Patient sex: F
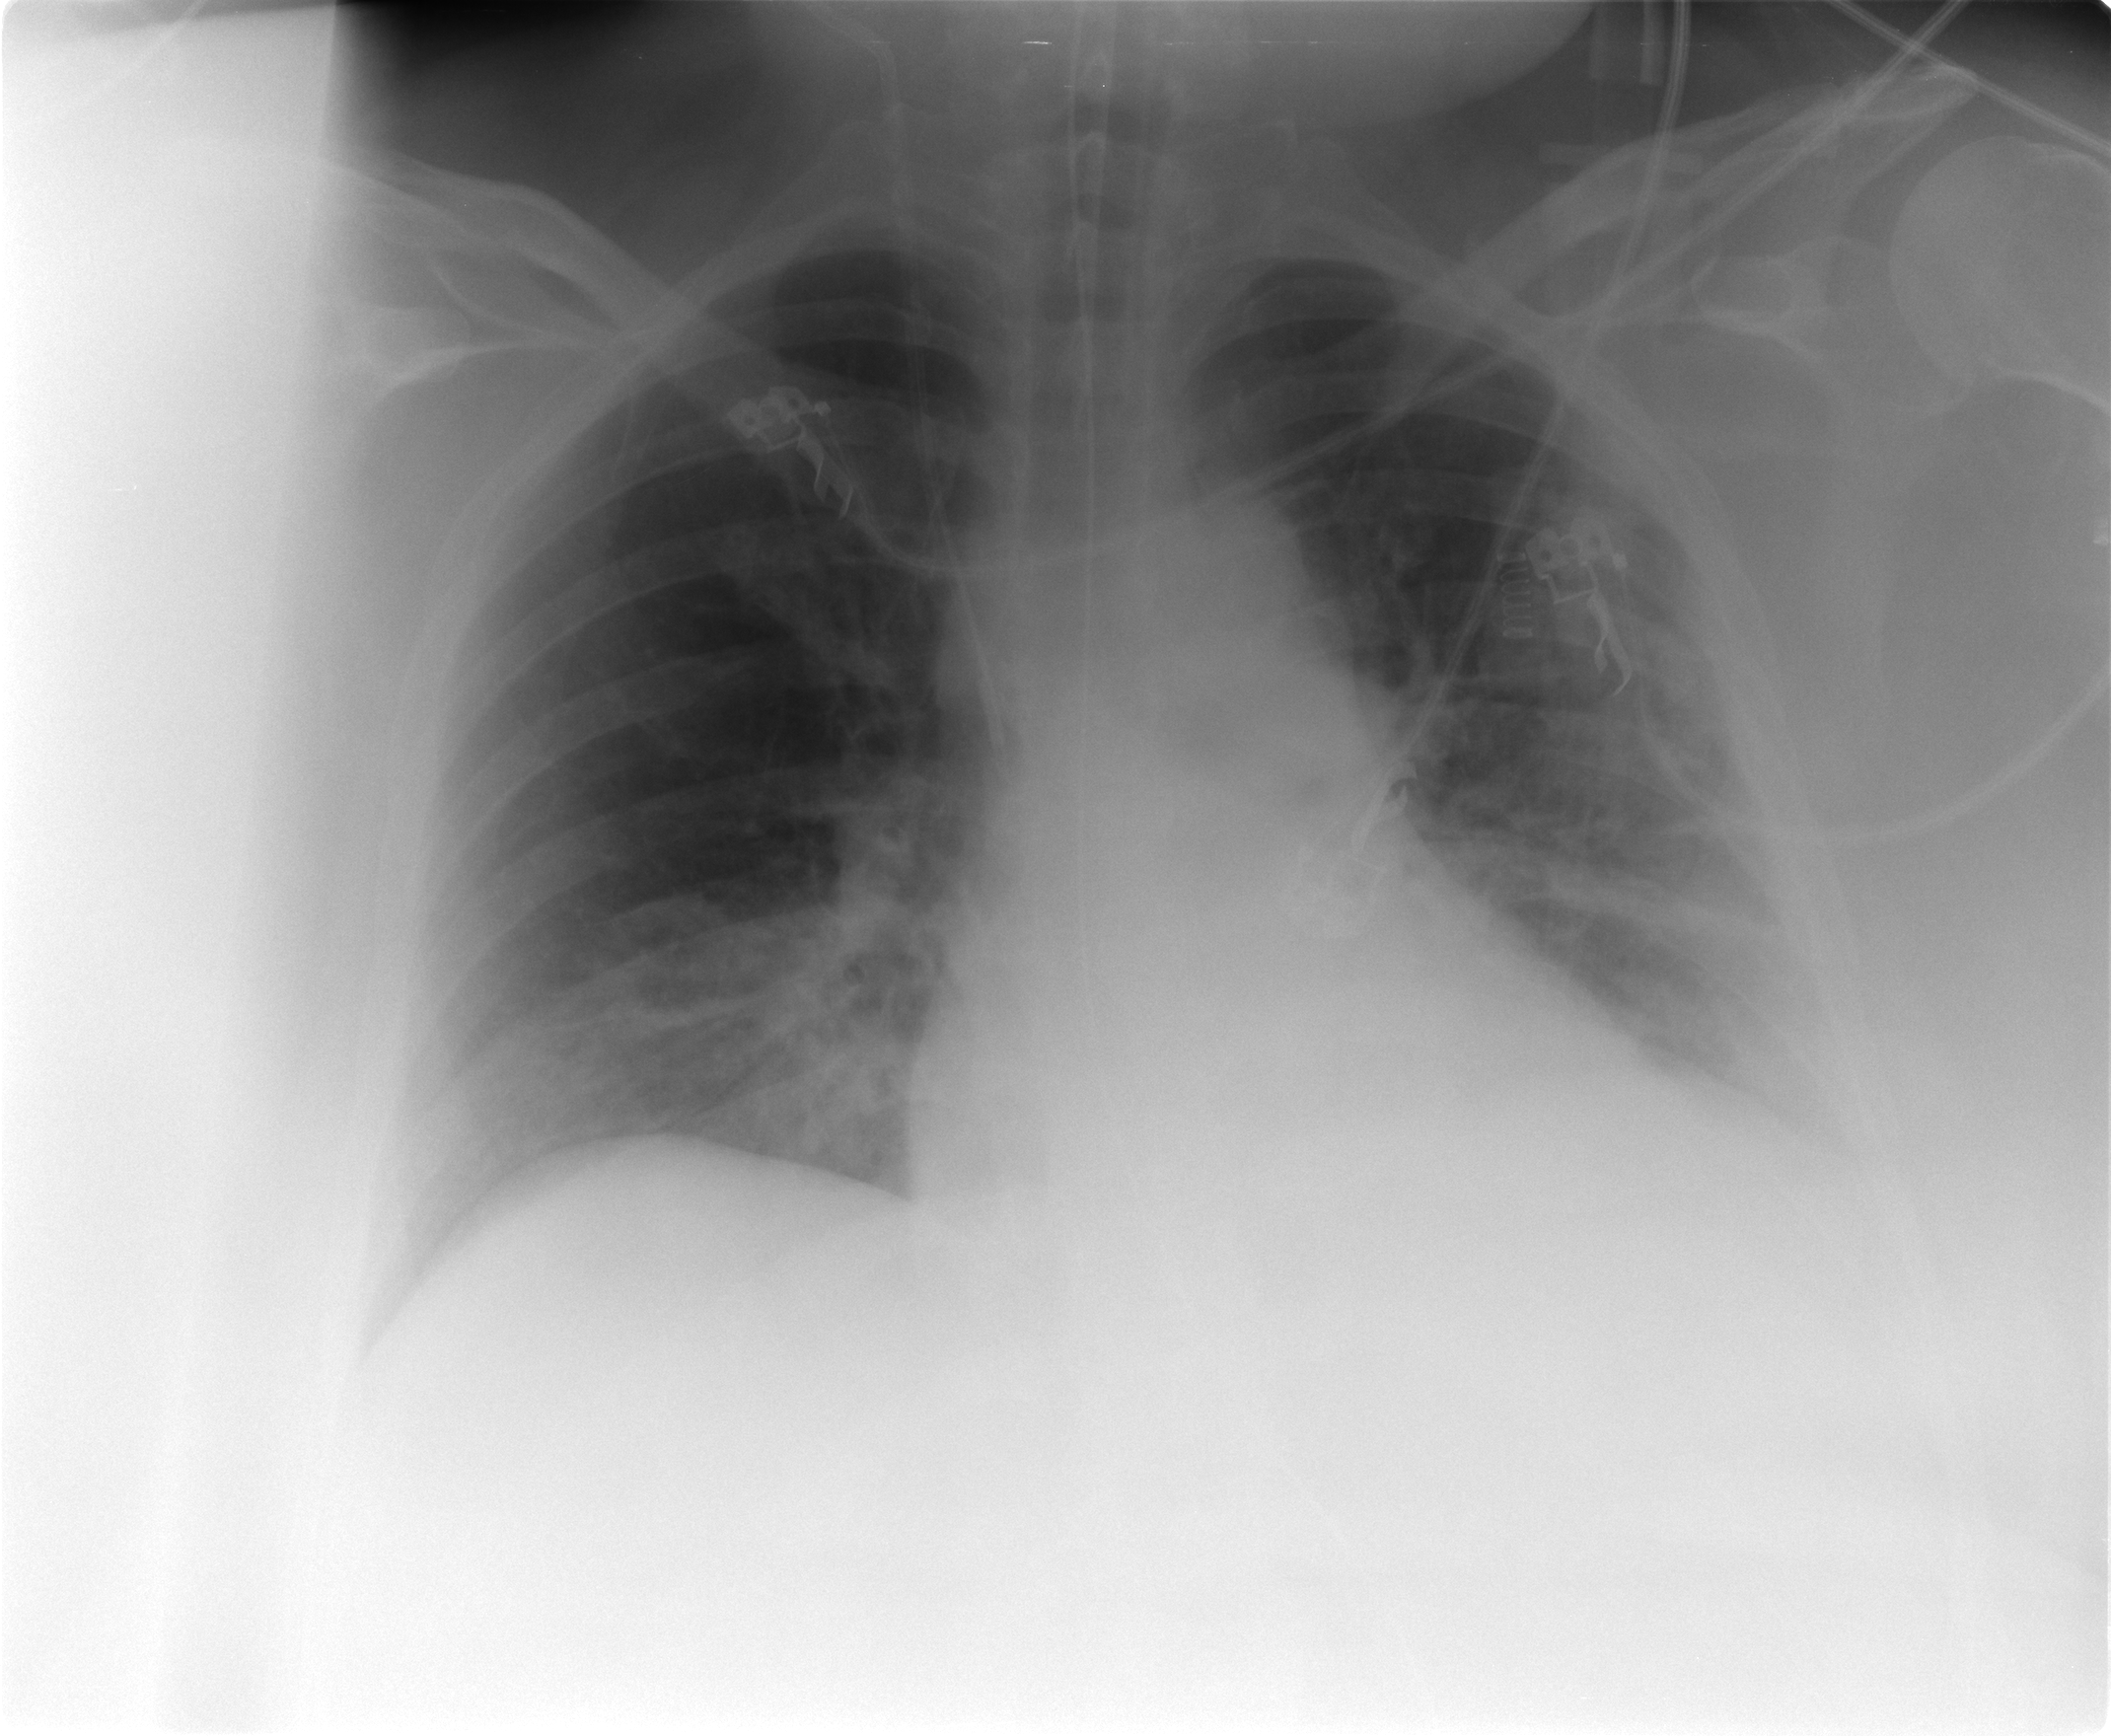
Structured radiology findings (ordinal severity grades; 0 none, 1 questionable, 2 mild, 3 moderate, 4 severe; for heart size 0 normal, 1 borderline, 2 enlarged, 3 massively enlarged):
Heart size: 2
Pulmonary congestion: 1
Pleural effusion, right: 0
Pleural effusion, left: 2
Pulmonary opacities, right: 2
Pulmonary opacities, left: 2
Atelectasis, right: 2
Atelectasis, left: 2